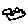
Label: cloud